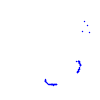
Particle: proton